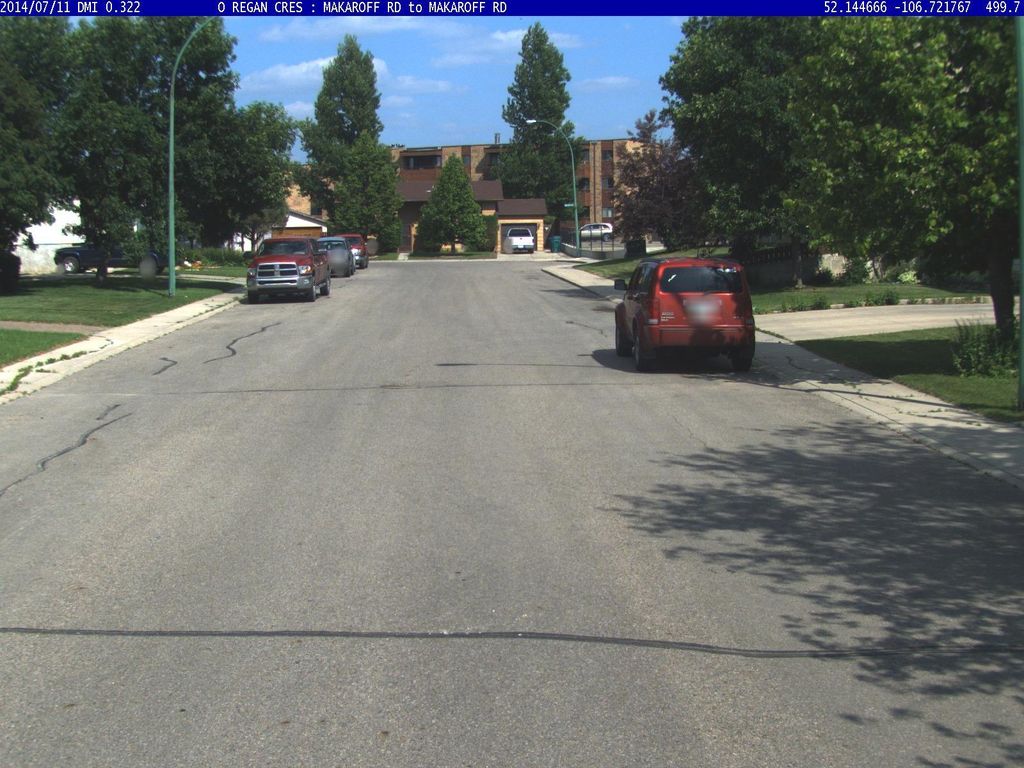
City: saskatoon